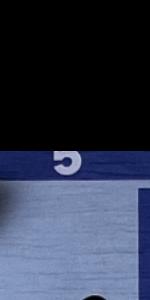
Label: Empty